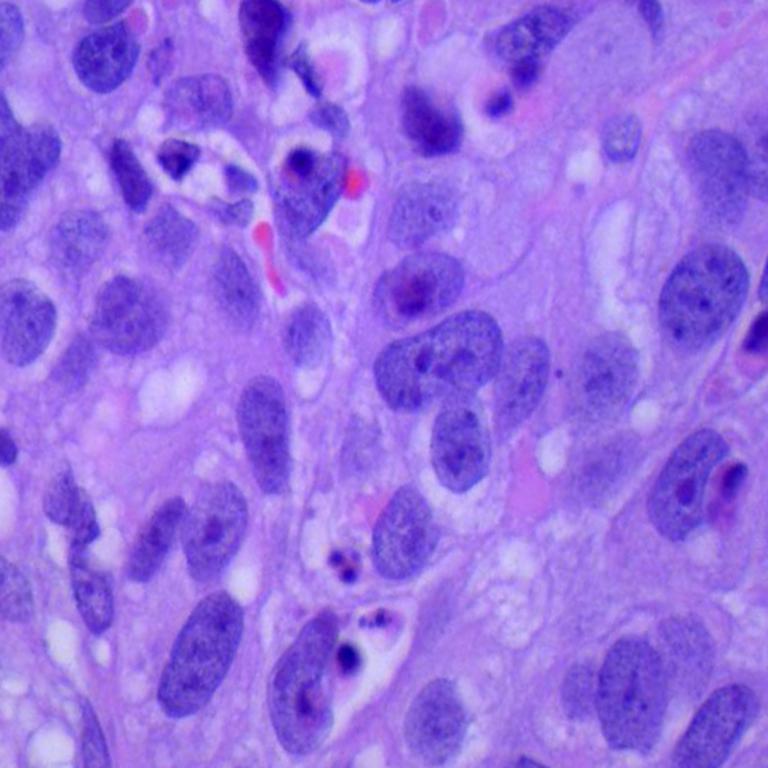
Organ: lung
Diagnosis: squamous carcinomas